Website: bh-photo
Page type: cart
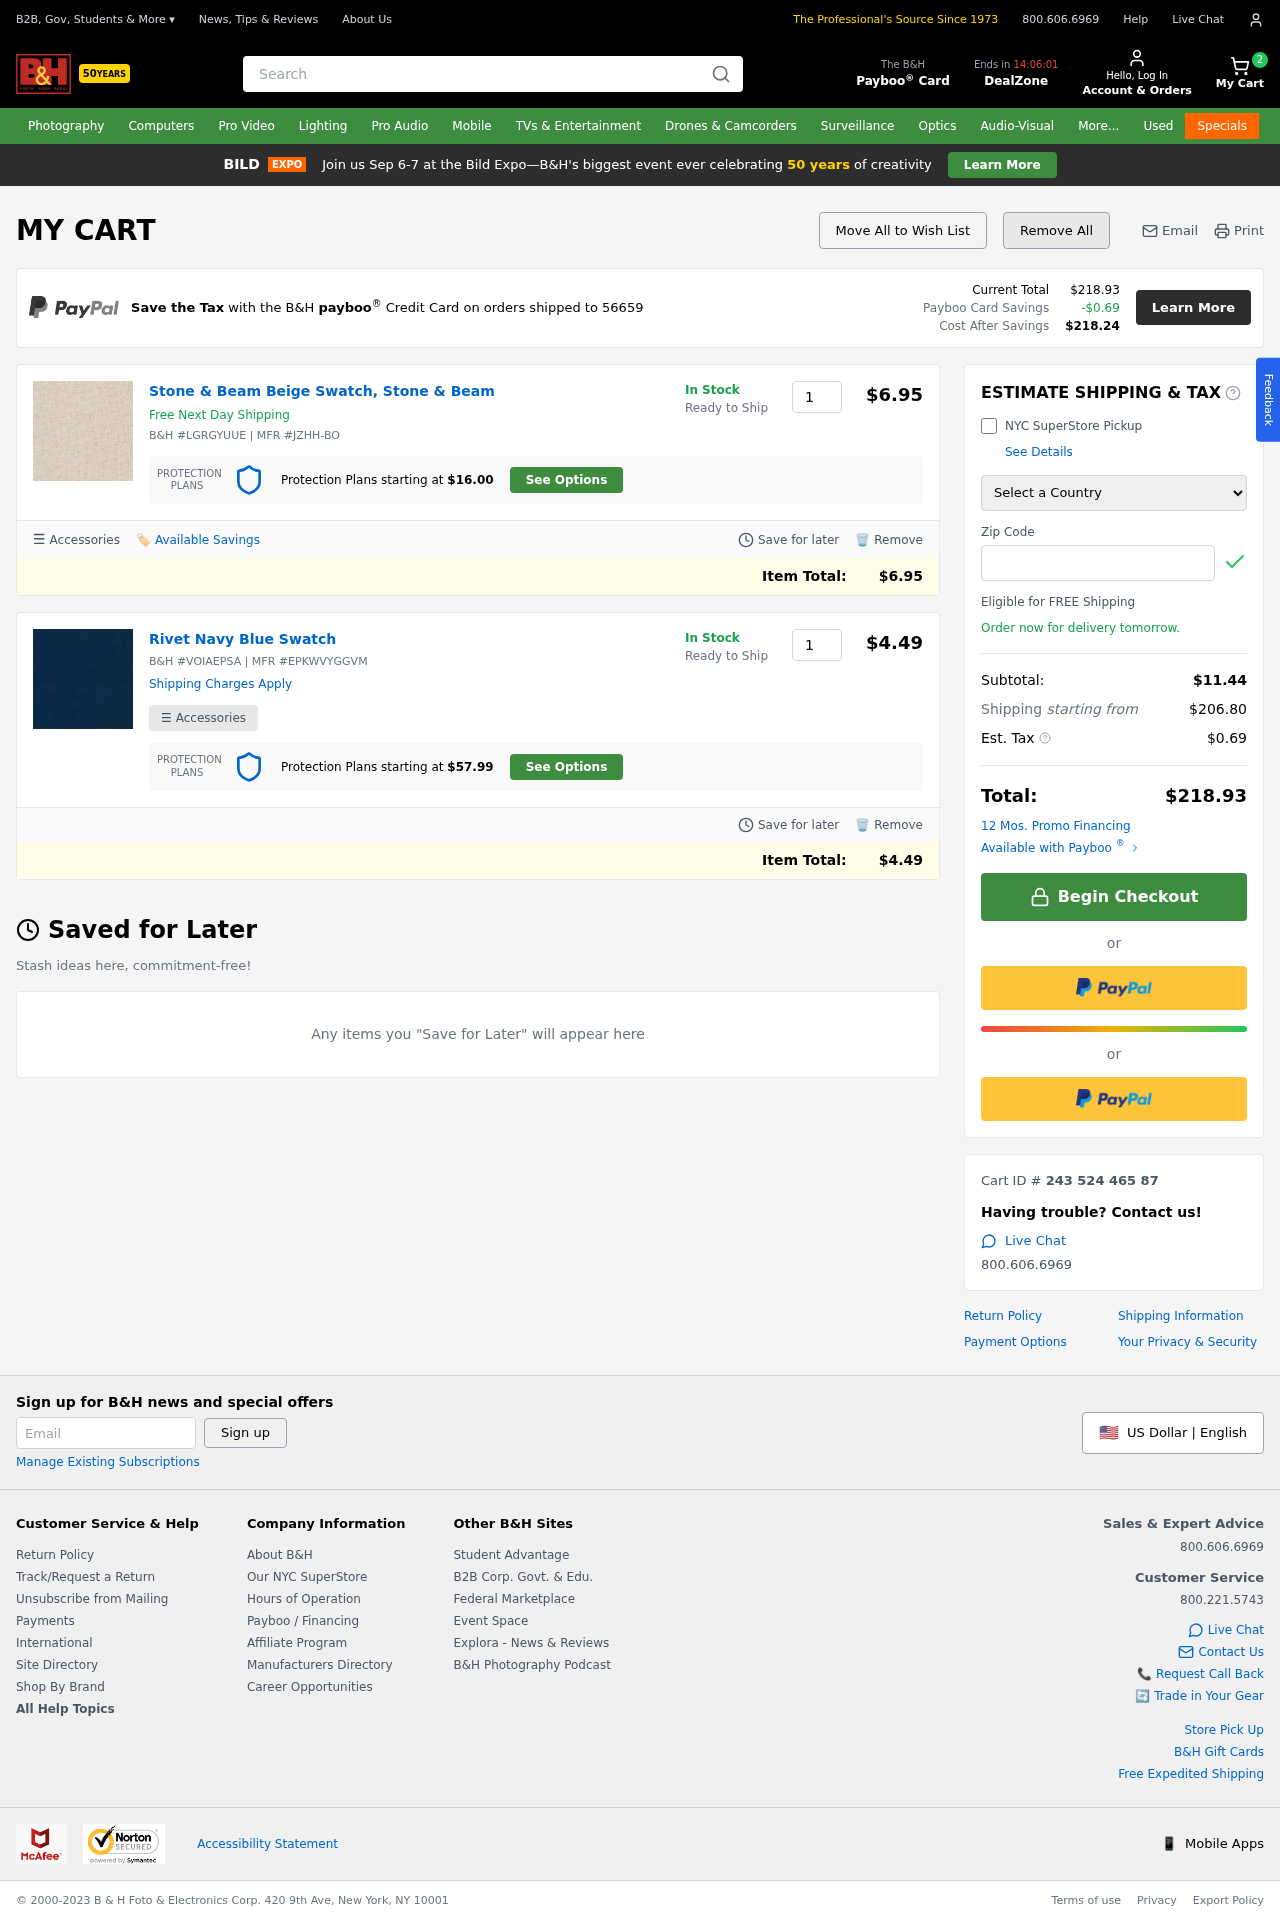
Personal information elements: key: PII_COUNTRY
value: United States
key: PII_POSTCODE
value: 56659
Product elements: key: PRODUCT1_NAME
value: Stone & Beam Beige Swatch, Stone & Beam
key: PRODUCT1_PRICE
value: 6.95
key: PRODUCT1_QUANTITY
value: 1
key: PRODUCT2_NAME
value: Rivet Navy Blue Swatch
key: PRODUCT2_PRICE
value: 4.49
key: PRODUCT2_QUANTITY
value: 1
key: PRODUCT1_ITEM_TOTAL
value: $6.95
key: PRODUCT2_ITEM_TOTAL
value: $4.49
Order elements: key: ORDER_NUM_ITEMS
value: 2
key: ORDER_TOTAL
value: $218.93
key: ORDER_TAX
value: -$0.69
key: ORDER_TAX
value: $0.69
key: ORDER_TOTAL_AFTER_SAVINGS
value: $218.24
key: ORDER_SUBTOTAL
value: $11.44
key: ORDER_SHIPPING_COST
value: $206.80
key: ORDER_ID
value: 243 524 465 87
Search elements: key: HEADER_SEARCH
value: Search